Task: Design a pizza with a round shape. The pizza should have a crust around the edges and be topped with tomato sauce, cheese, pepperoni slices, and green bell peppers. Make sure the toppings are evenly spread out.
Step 266:
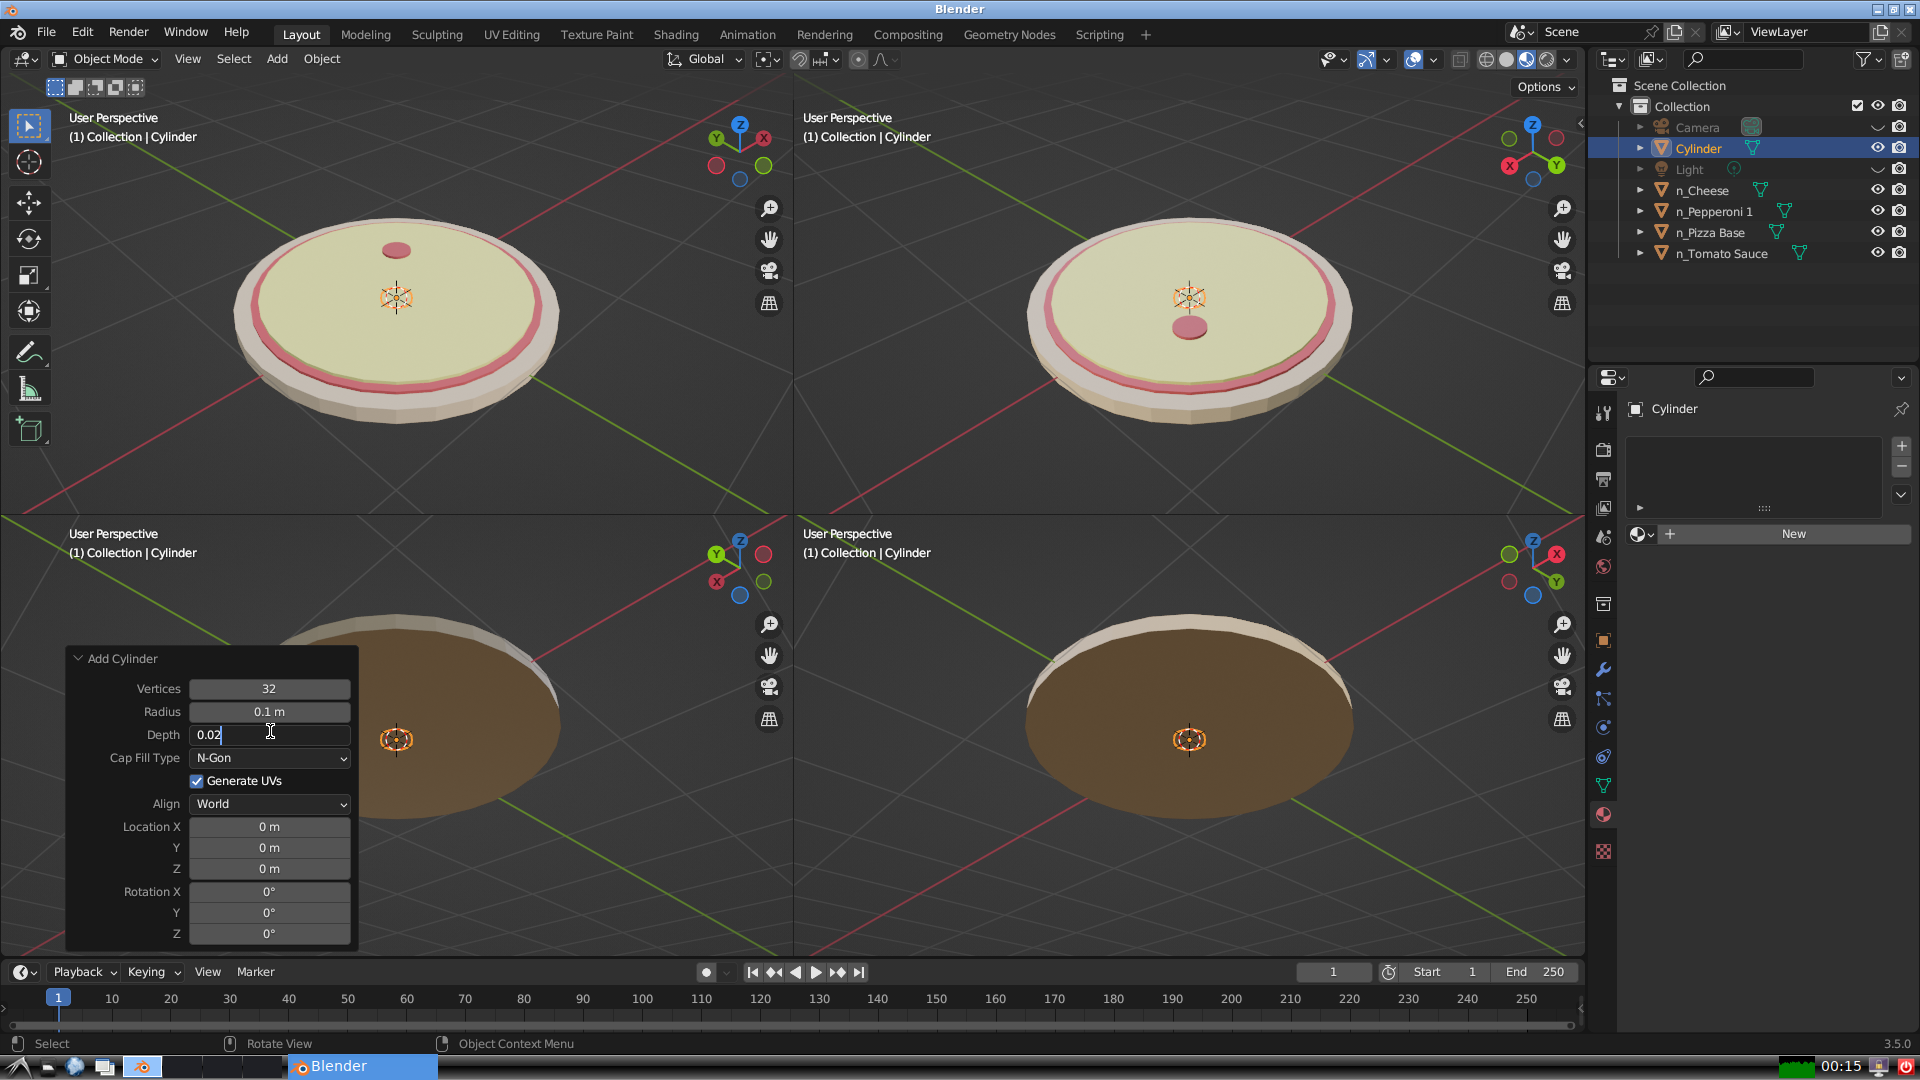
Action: {"key_press": ['Return']}